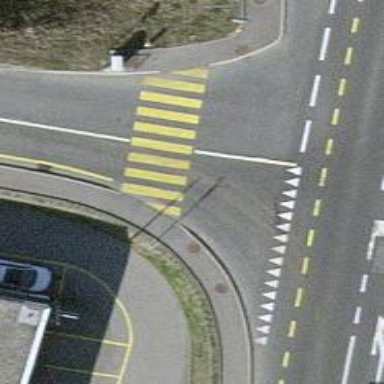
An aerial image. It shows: Marked road crossing.